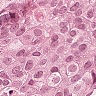
Metastatic tissue present: yes